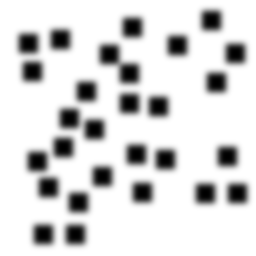
Squares: 28
Triangles: 0
Stars: 0
Total shapes: 28